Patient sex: F
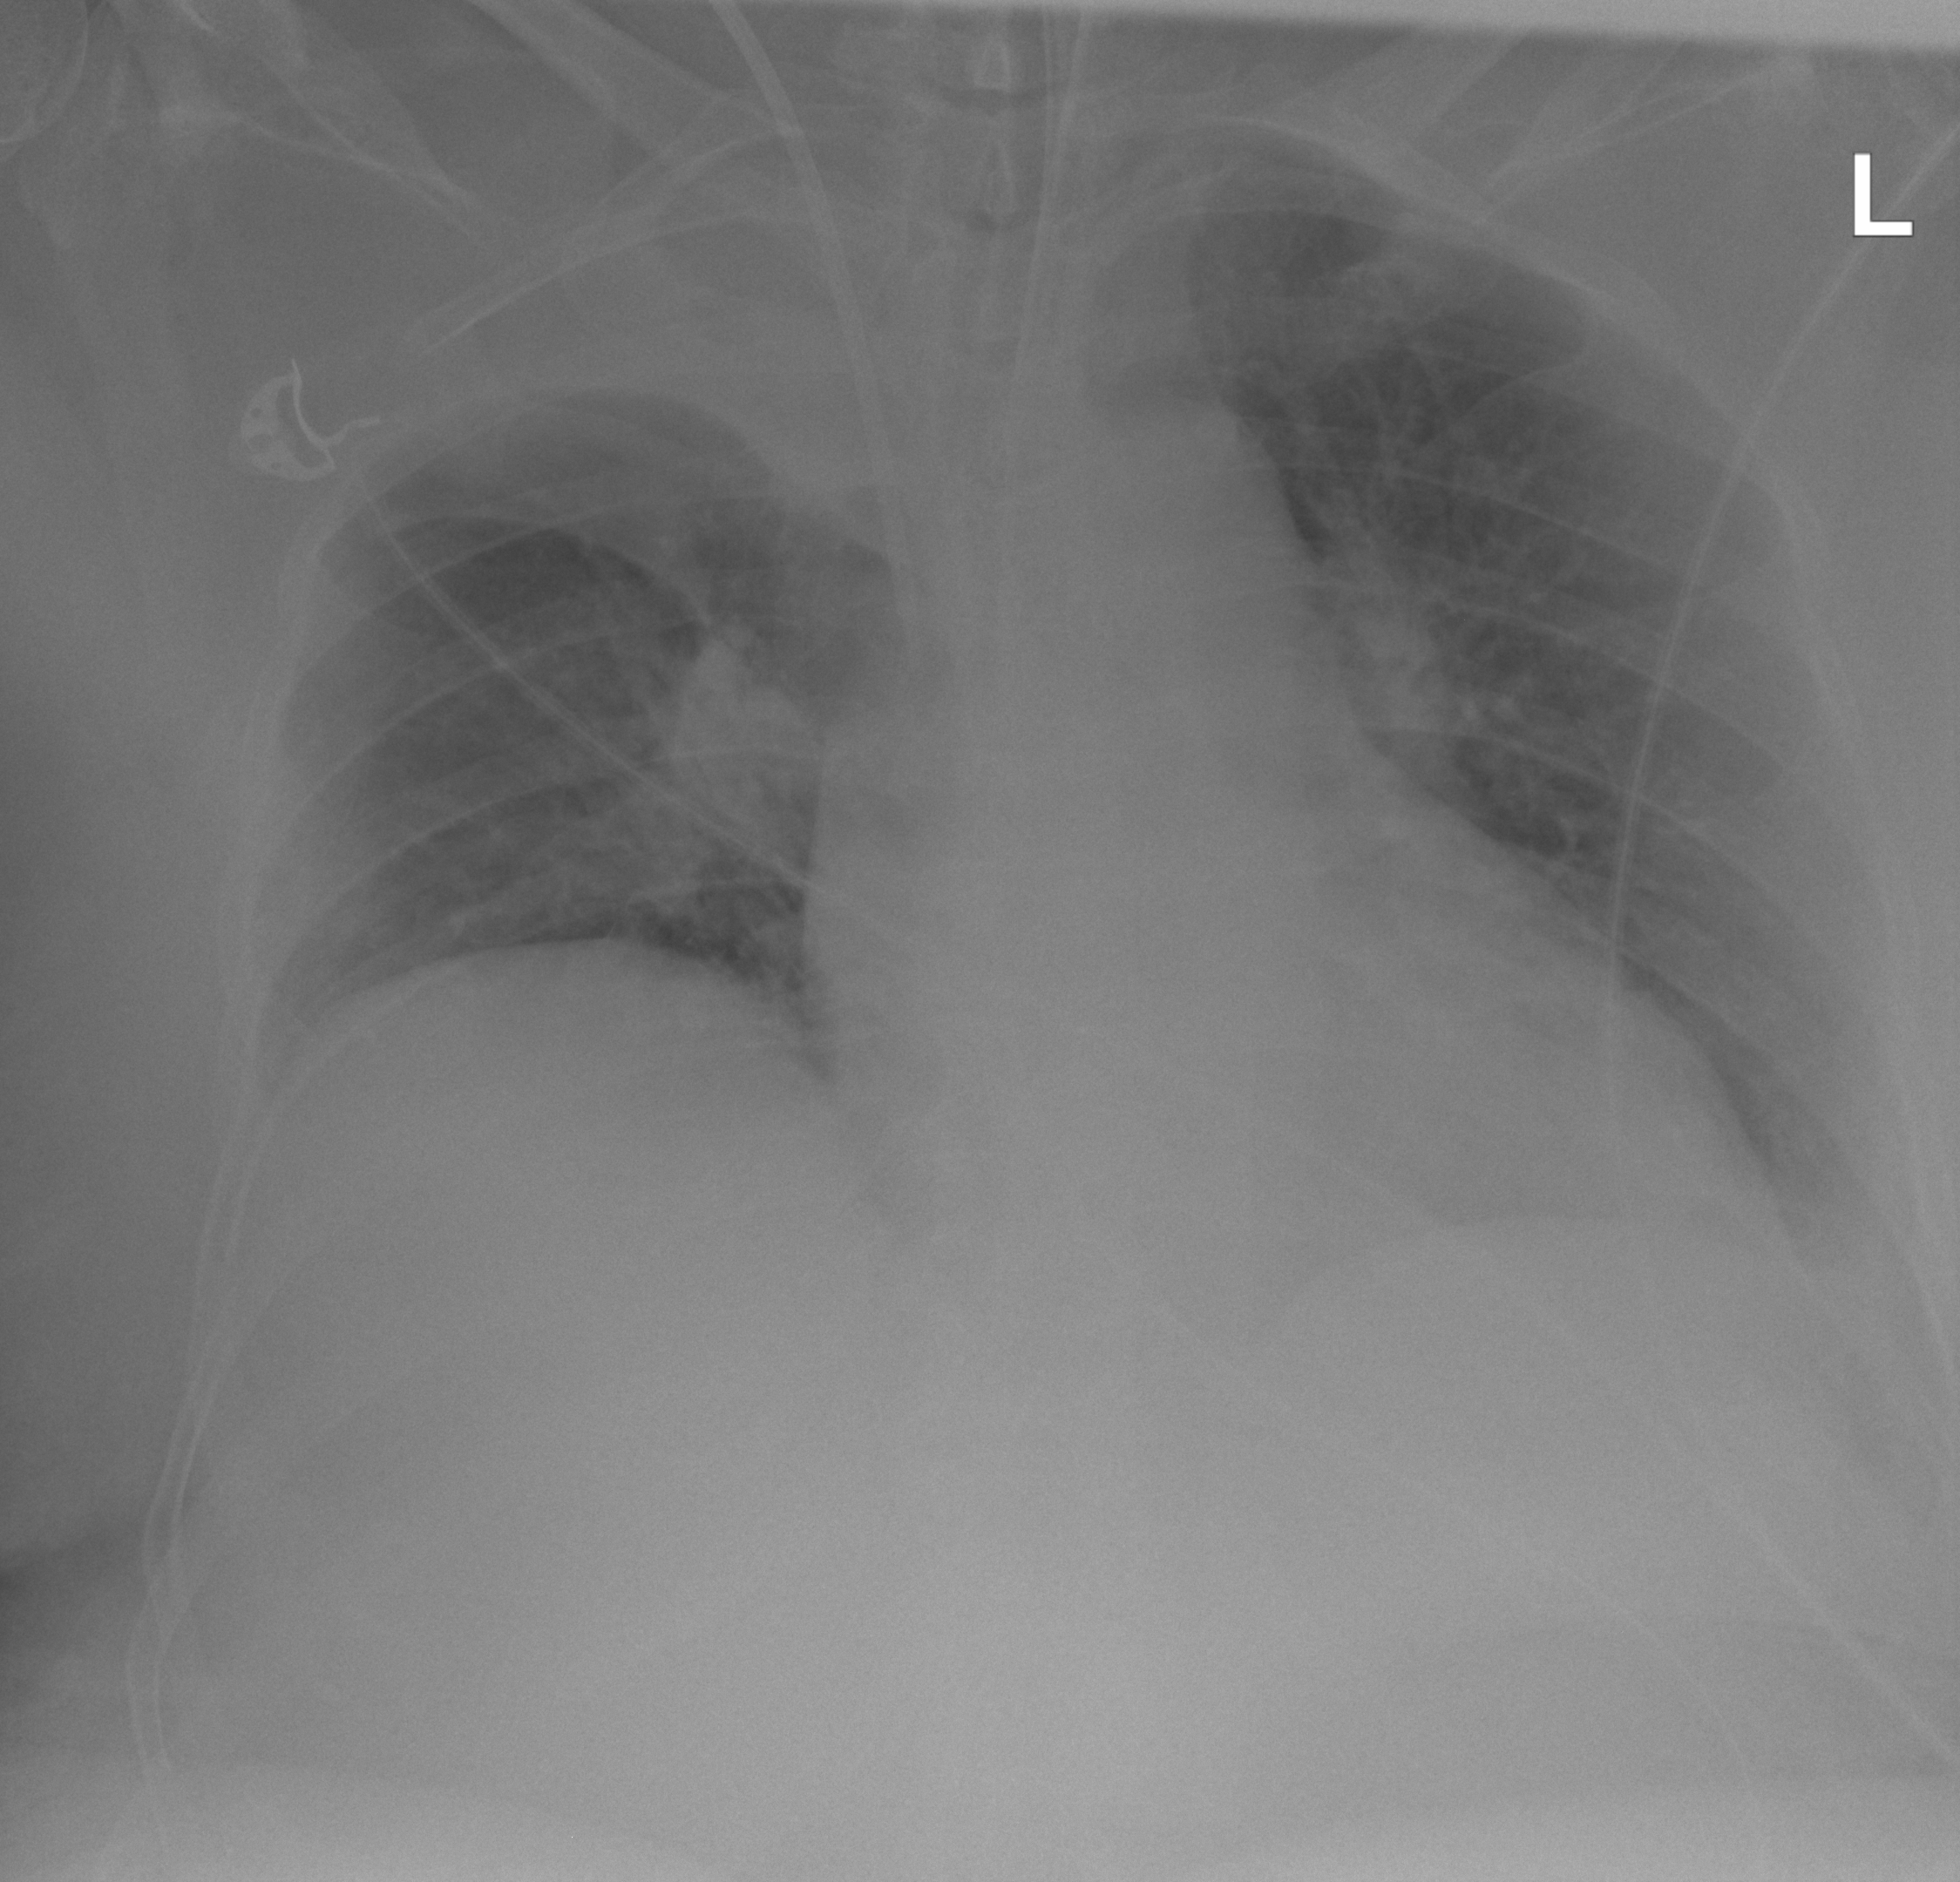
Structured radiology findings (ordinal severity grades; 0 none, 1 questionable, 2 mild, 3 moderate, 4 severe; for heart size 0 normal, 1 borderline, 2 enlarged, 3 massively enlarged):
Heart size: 1
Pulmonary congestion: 2
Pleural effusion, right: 3
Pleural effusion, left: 2
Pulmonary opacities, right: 0
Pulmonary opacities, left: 0
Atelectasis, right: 2
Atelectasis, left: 2